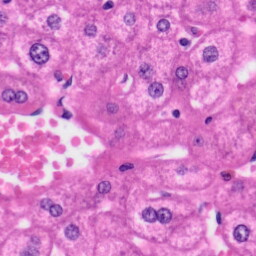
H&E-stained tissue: Liver